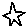
Label: star